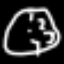
Label: clock